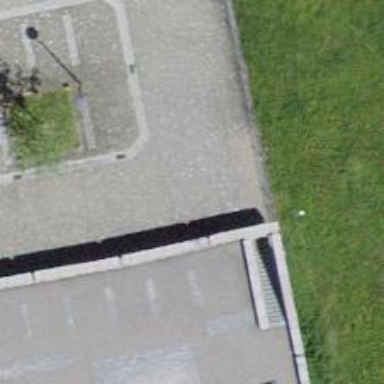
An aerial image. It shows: Parking aisle with cobblestone surface.